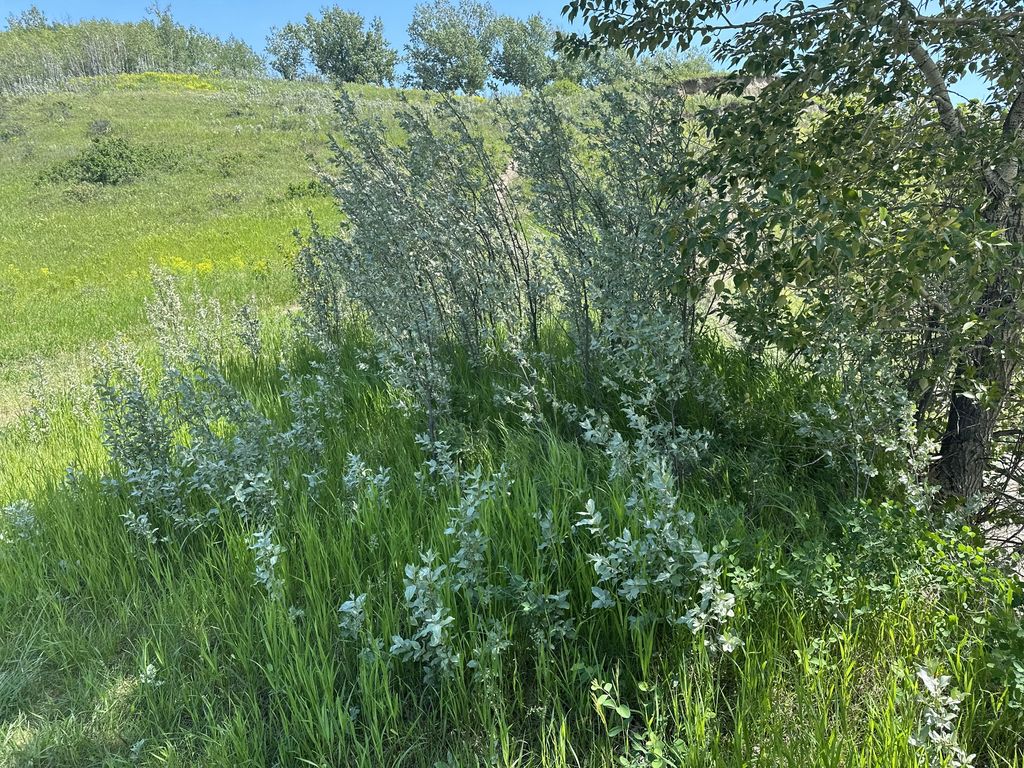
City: calgary